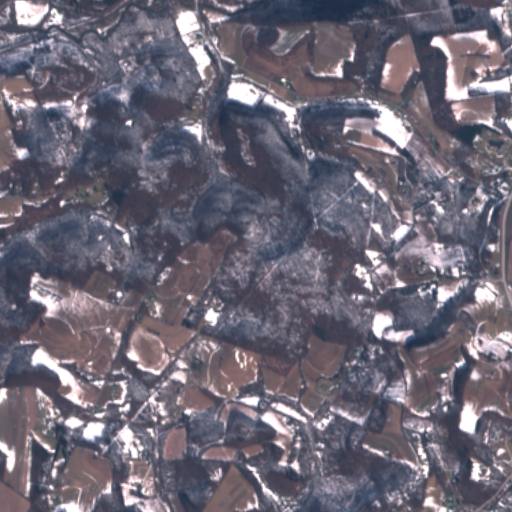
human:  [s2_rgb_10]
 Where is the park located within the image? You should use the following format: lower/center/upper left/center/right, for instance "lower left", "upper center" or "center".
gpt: The park is located in the lower left of the image.
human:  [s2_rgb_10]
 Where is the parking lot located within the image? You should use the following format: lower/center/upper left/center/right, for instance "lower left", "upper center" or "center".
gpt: The parking lot is located in the upper right of the image.
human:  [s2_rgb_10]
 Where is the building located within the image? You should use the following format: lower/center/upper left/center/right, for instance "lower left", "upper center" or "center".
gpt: The building is located in the upper right of the image.
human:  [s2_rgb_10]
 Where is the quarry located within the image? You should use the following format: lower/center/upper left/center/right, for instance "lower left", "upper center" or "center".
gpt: There is no quarry in the image.